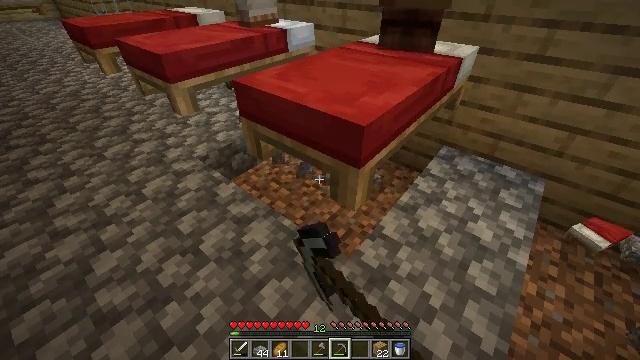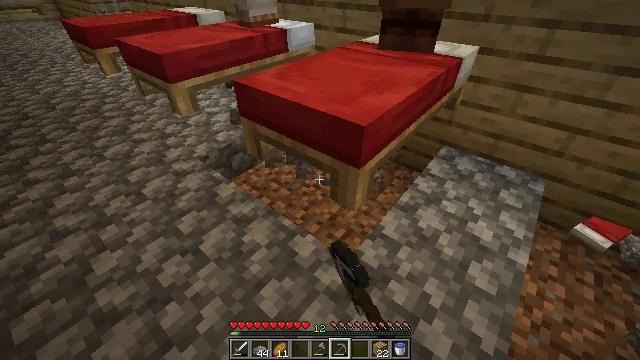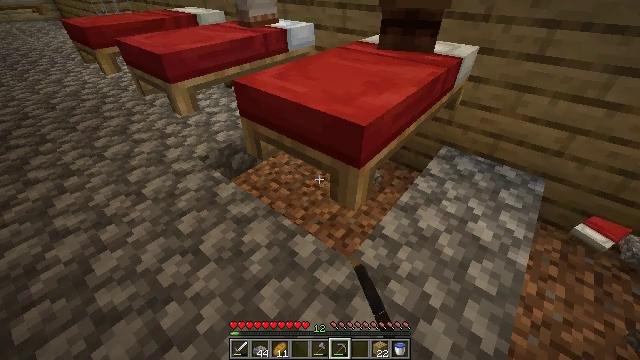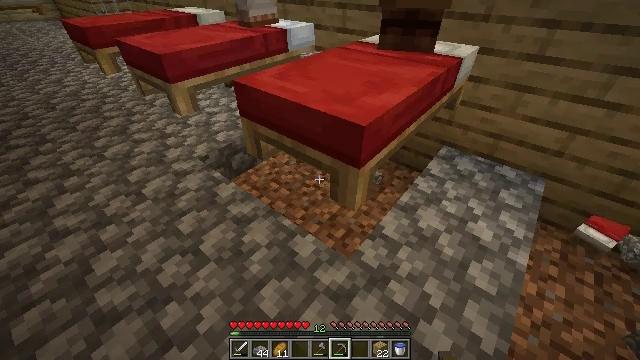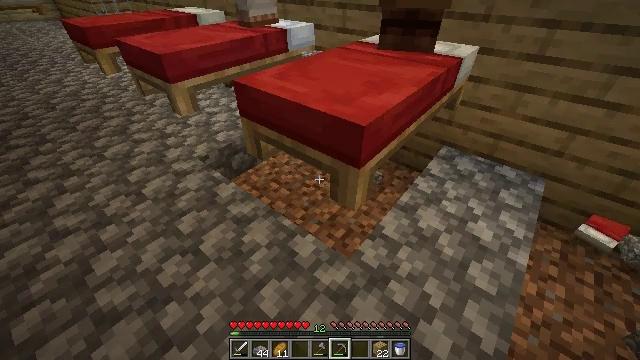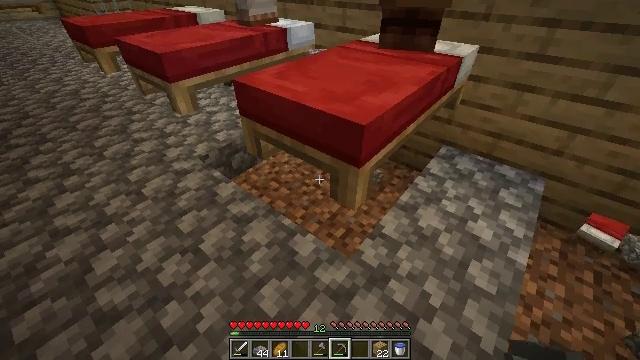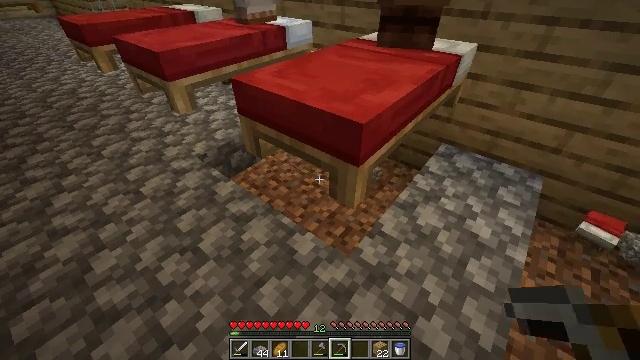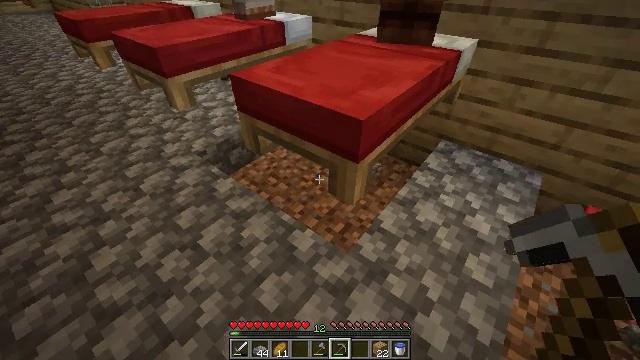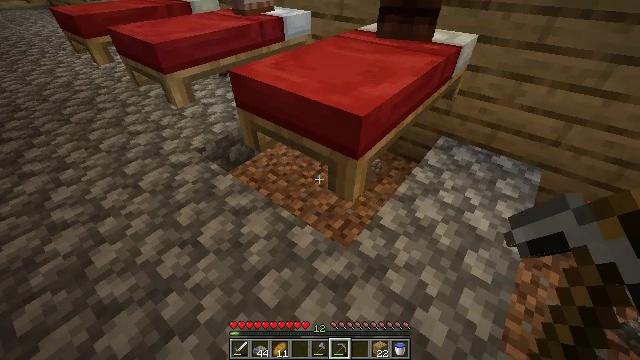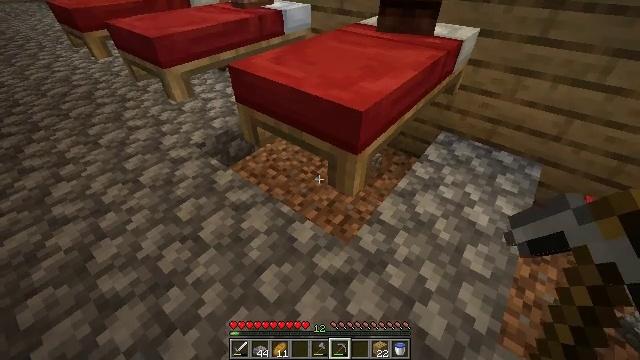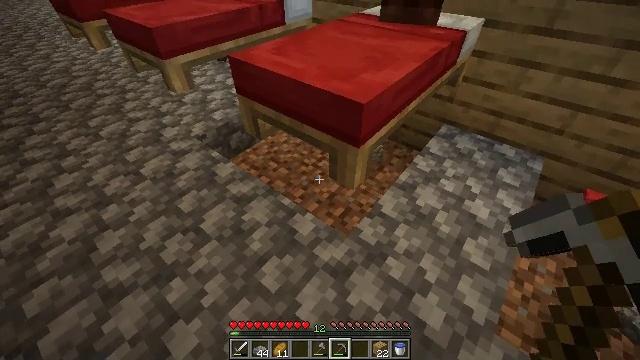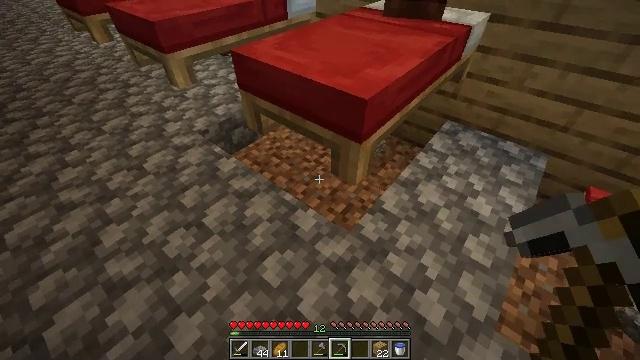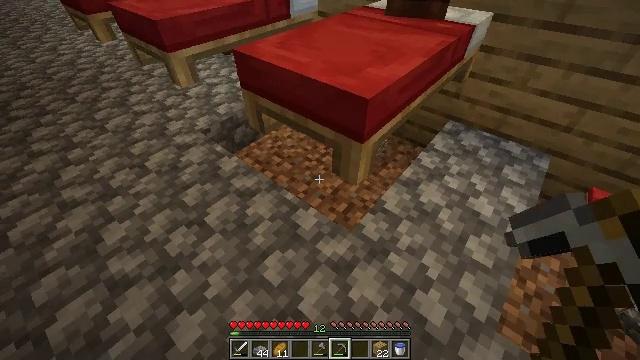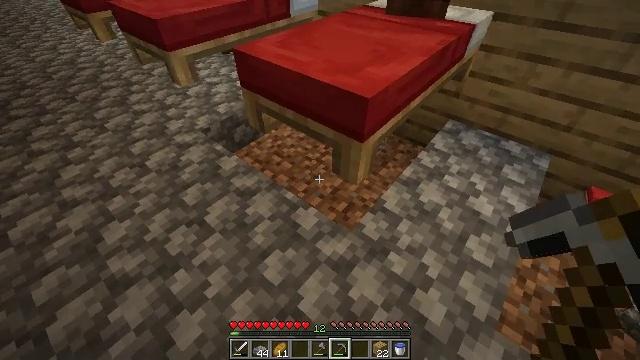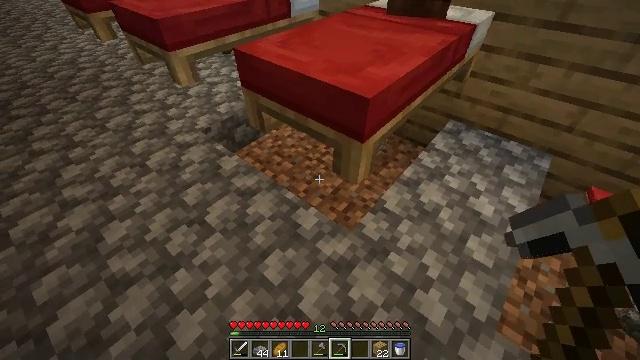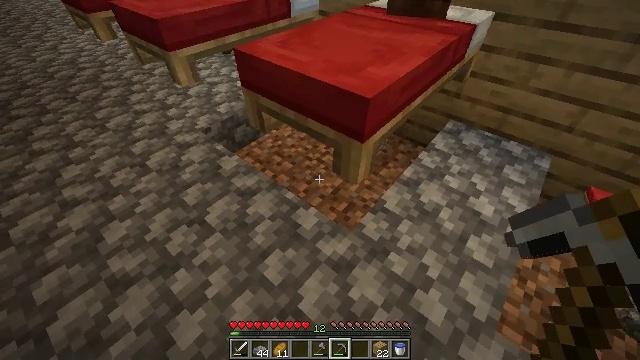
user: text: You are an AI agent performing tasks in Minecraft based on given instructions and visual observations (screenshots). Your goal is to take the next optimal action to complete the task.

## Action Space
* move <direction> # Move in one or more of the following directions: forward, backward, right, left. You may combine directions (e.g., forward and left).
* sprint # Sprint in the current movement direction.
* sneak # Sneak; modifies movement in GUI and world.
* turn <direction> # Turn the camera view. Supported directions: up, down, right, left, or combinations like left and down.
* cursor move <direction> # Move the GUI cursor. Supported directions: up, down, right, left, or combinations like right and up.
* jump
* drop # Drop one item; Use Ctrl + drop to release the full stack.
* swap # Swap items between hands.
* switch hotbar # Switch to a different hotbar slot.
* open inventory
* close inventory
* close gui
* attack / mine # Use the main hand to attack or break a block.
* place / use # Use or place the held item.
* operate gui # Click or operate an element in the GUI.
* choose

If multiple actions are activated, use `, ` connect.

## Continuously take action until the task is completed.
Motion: motion action
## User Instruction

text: Dismantle the red bed.
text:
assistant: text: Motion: attack / mine
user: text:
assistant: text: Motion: no_op
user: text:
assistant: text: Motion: no_op
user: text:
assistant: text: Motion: no_op
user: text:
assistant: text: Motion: no_op
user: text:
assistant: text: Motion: no_op
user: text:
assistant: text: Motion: no_op
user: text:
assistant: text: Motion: no_op
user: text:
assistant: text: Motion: turn down
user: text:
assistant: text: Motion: turn down
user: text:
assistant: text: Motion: no_op
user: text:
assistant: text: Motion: no_op
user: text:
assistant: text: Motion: no_op
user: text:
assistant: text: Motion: no_op
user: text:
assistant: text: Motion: no_op
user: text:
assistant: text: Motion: no_op
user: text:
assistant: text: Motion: turn left
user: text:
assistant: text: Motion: turn left
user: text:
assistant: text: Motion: turn left
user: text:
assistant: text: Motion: turn left
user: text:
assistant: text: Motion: turn left
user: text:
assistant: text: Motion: turn left
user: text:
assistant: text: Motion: turn left
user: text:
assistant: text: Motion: turn left
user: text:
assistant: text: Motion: move forward
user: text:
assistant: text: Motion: move forward
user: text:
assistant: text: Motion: move forward
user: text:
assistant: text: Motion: move forward, turn up
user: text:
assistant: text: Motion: move forward, turn right and up
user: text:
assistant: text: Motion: move forward, turn right and up